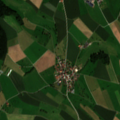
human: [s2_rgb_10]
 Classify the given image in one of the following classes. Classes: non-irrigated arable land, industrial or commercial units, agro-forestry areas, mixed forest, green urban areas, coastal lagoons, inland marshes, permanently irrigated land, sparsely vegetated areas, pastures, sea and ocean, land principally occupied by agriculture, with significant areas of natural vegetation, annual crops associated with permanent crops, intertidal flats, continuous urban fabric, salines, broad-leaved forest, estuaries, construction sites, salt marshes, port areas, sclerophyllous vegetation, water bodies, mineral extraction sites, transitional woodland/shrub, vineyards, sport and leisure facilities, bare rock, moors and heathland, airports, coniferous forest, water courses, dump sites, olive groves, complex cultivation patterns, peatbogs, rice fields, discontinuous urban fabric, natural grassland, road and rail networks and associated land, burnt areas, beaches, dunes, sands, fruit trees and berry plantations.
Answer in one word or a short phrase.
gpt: non-irrigated arable land, mixed forest